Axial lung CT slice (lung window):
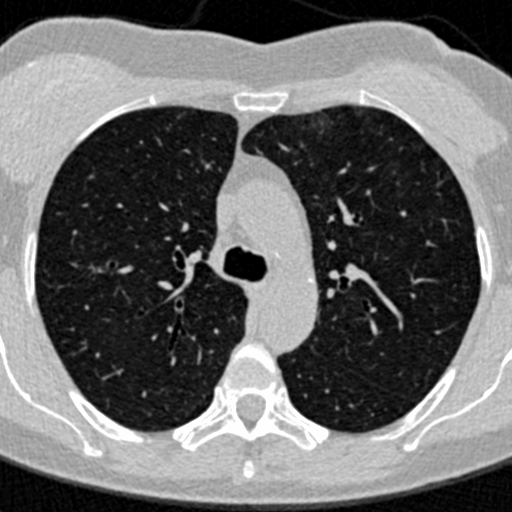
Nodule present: no